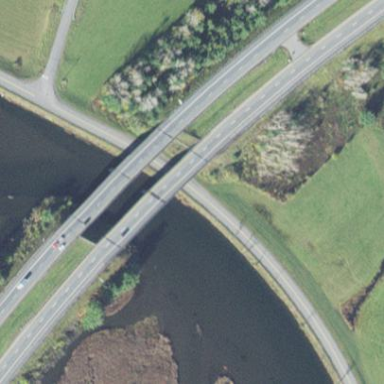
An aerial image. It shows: Man-made bridge.